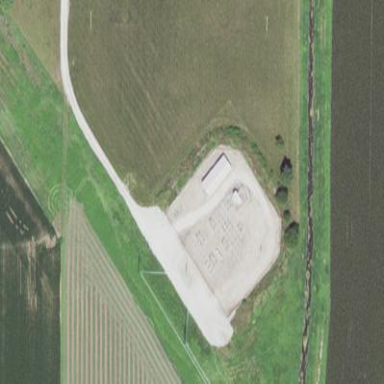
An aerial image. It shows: Substation for power.